Question: Below is my Query. This query is returning the following result set shown below in the image
But i want unique rows. How can i get unique rows?
'''
Select
distinct (tbl_Contract.ContractID),
Tbl_Contract.KeyWinCountNumber,
Tbl_Contract.ContractNumber,
Tbl_Contract.ContractDate,
Tbl_CountryFrom.CountryFromName,
Tbl_CountryTo.CountryToName,
tbl_Port.PortName,
Tbl_Contract.Vans,
Tbl_Contract.ContractID,
Tbl_Item.ItemName,
Tbl_Brand.BrandName,
Tbl_Seller.SellerName,
Tbl_Count.CountName,
Tbl_Buyer.BuyerName
from Tbl_Contract
inner join Tbl_CountDetail
on
Tbl_CountDetail.ContractId = Tbl_Contract.ContractID
inner join Tbl_Item
on
Tbl_Contract.ItemID = Tbl_Item.ItemID
inner join Tbl_Brand
on
Tbl_Brand.BrandID = Tbl_Contract.ContractID
inner join Tbl_Count
on
Tbl_CountDetail.CountId = Tbl_Count.CountID
inner join Tbl_Seller
on
Tbl_Seller.SellerID = Tbl_Contract.SellerID
inner join Tbl_Buyer
on
Tbl_Buyer.BuyerID = Tbl_Contract.BuyerID
inner join Tbl_CountryFrom
on
Tbl_CountryFrom.CountryFromID = Tbl_Contract.CountryFromID
inner join Tbl_CountryTo
on
Tbl_CountryTo.CountryToID = Tbl_Contract.CountryToID
inner join tbl_Port
on
tbl_Port.PortID = Tbl_Contract.PortID
'''
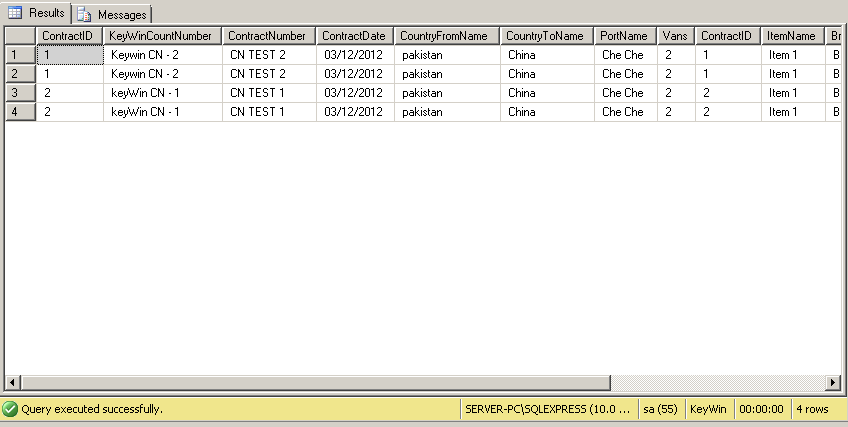
Answer: Distinct by 'ContractId'?
You can use 'ROW_NUMBER' with 'PARTITION BY ContractId' and select only the first of each group:
'''
WITH CTE AS
(
SELECT C.*,
ROW_NUMBER() OVER (PARTITION BY ContractId Order By ContractDate DESC)AS RN
FROM Tbl_Contract C
)
SELECT * FROM CTE WHERE RN = 1
'''
Note that you can add the joins in the cte without any problem. I've omitted them for improved readability.